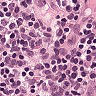
Metastatic tissue present: no